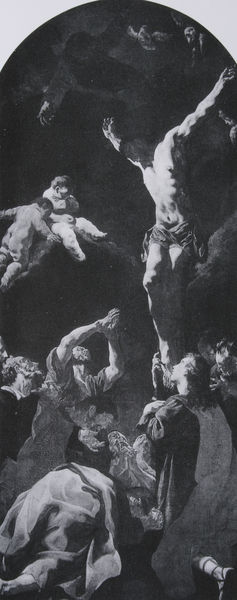
Titel: Kreuzigung
Künstler: Giulia Lama
Standort: Venedig
Institution: San Vitale
Schlagwörter: dunkel, fuß, gemälde, gott, hand, himmel, körper, lendenschurz, mann, nackt, rubens, schatten, schurz, umhang, vogel, weiß, wolken, menschen, frau, geste, grau, hell, licht, männer, schwarz, blick, tuch, hochformat, bart, arm, arme, barock, bibel, johannes, taube, trauer, blicken, hände, schlank, dunkelheit, mantel, tücher, gewänder, kinder, oval, engel, putto, bogen, knaben, rundbogen, gefaltet, muskeln, sandalen, foto, alter, lendentuch, kreuz, religion, schweben, rückenfigur, weinen, schwarz-weiß, knien, volk, beten, gebet, schuh, ölmalerei, altar, verzweiflung, sandale, gefaltete hände, christus, jesus, jesus christus, kreuzigung, flehen, knieend, betende, knieen, beeten, verneigen, auffahrt, heilige, anbeten, jünger, heilig, putten, maria, magdalena, anbetung, gekreuzigt, betend, maria magdalena, putti, petrus, altarbild, himmelfahrt, ringen, bei, dreifaltigkeit, gekreuzigter, jeses, apostel, gottvater, lazarus, weinende, inri, ölberg, hl geist, caravaggio, verneigung, lendentusch, fußsohle, unhang, aufgerichtet, auffahren, am kreuz, hl dreifaltigkeit, kreuzigungszene, erhobene hände, rundformat, kniende apostel, mann am kreuz, adoration, sadalette, anbeetung